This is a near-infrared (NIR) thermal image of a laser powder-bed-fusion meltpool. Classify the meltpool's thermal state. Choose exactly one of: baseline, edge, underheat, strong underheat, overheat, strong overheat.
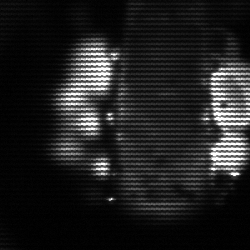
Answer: strong underheat